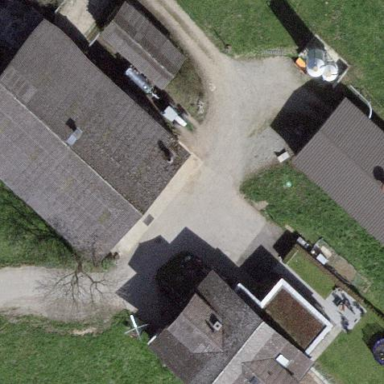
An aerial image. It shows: Farmyard area.